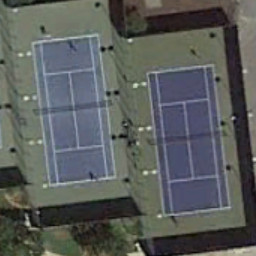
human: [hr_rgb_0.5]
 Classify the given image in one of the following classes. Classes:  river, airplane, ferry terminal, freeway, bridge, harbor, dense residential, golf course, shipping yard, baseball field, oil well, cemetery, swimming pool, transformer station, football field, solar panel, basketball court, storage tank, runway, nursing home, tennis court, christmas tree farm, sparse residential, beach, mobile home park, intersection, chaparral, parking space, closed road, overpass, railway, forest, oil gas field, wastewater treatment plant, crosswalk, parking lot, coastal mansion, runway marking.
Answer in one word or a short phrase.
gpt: tennis court